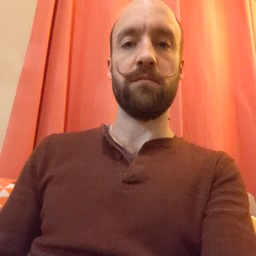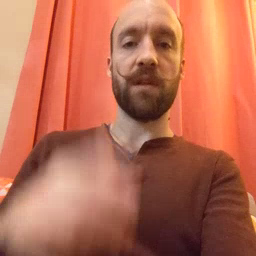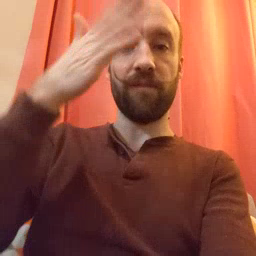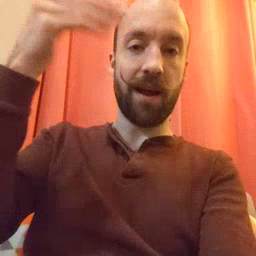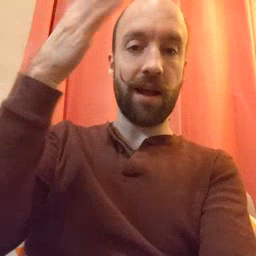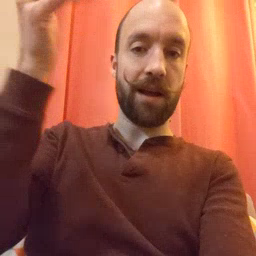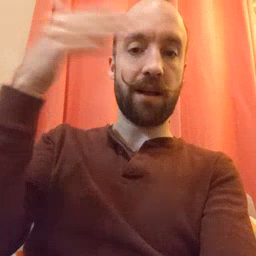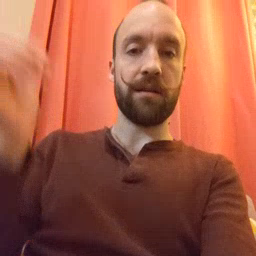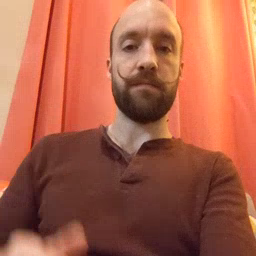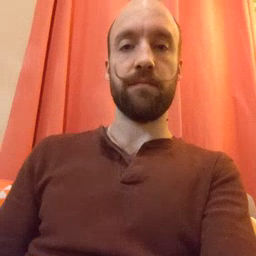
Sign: flag